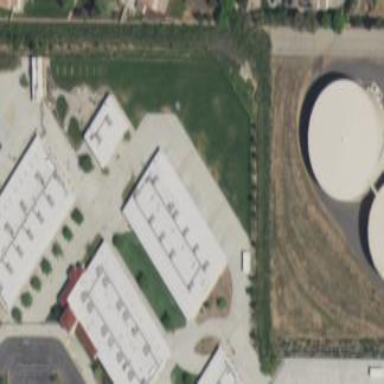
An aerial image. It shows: School building.